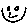
Label: smiley face